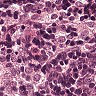
Metastatic tissue present: no